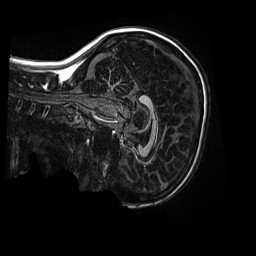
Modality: MP2RAGE
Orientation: sagittal
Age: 11
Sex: female
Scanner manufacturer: siemens
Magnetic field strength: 3 T
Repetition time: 4 s
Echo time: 0.00303 s